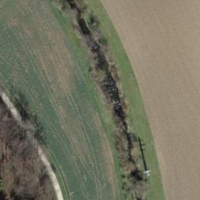
EUNIS habitat code: 25
Species observed at this site:
Geum rivale
Aruncus dioicus
Lamium galeobdolon